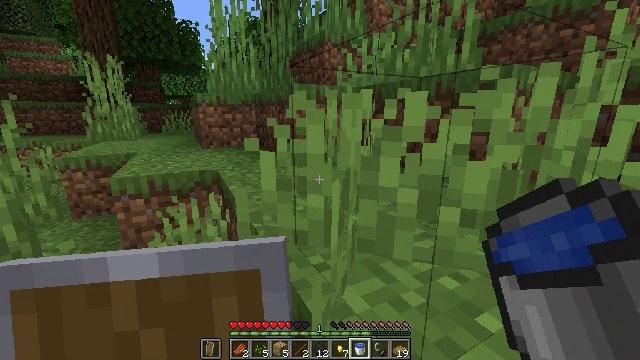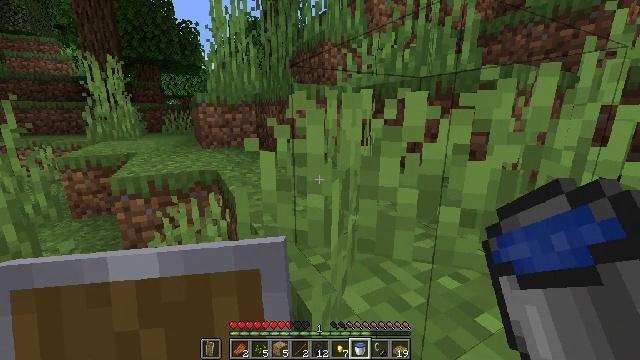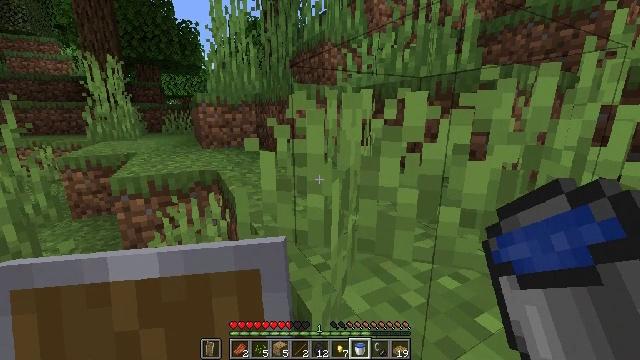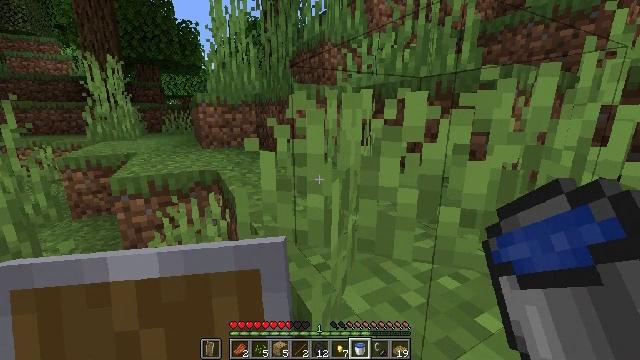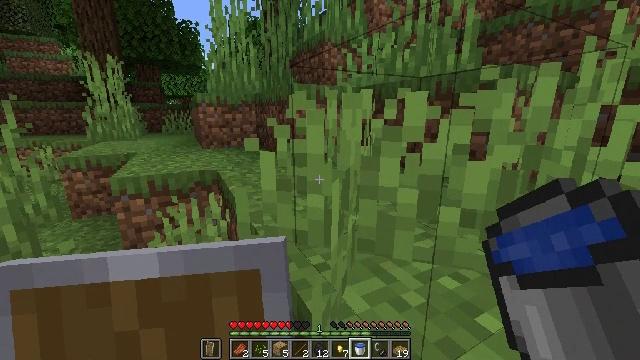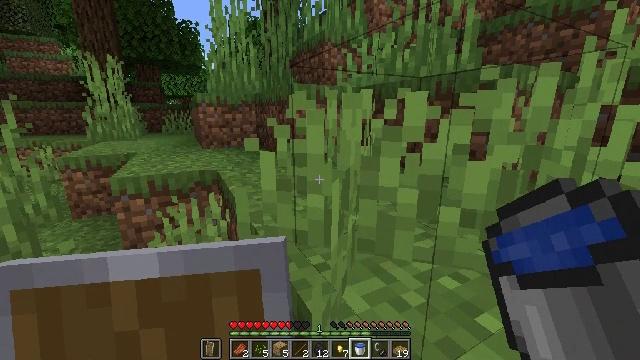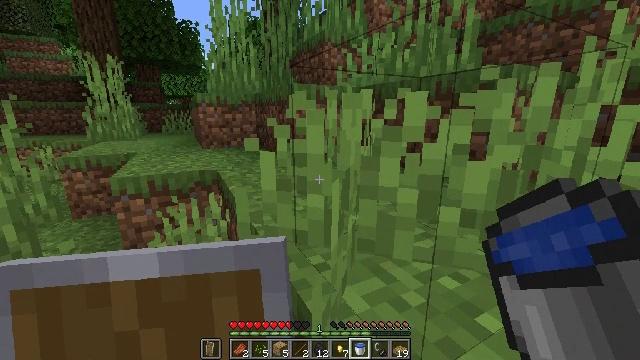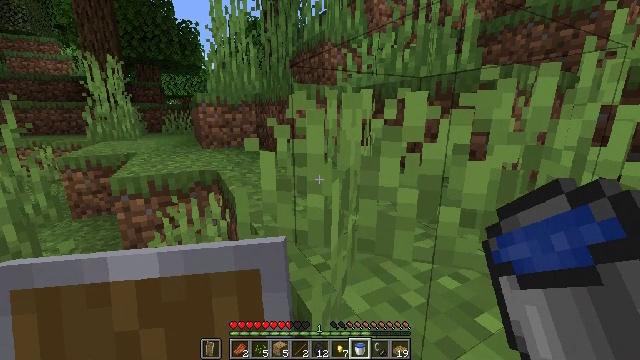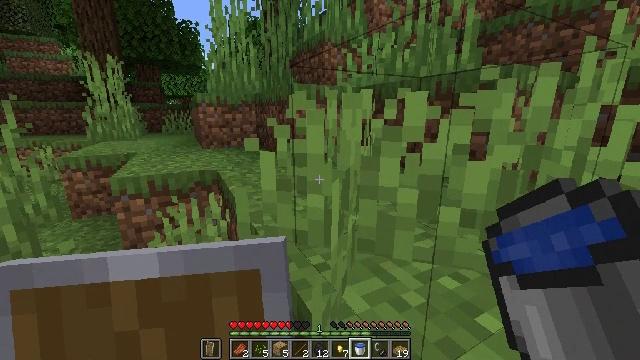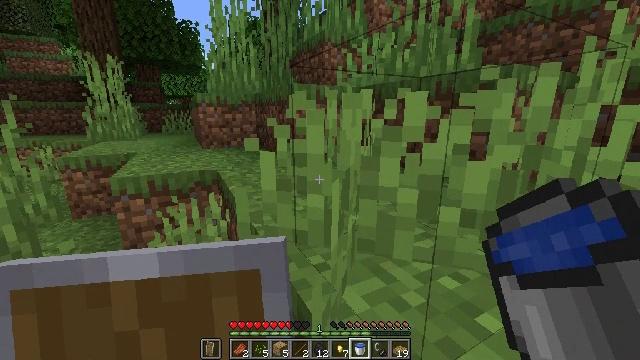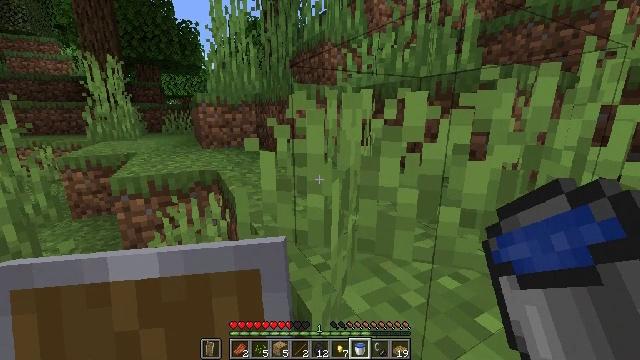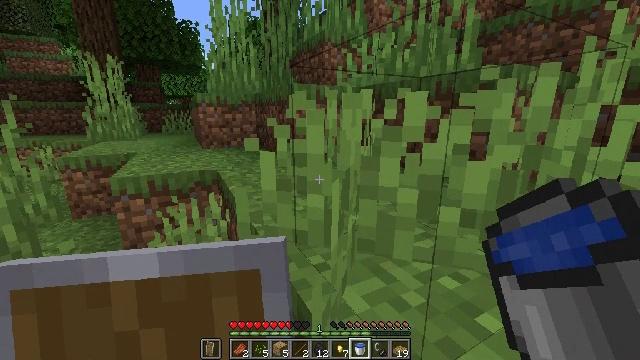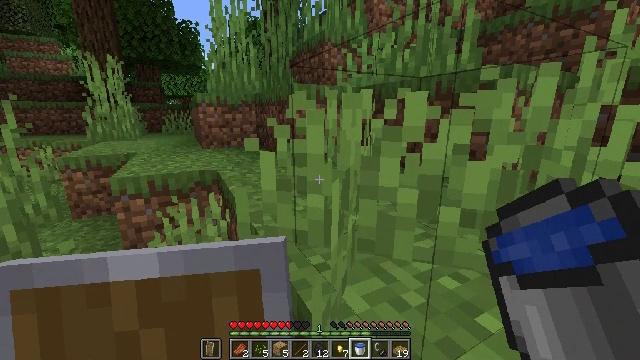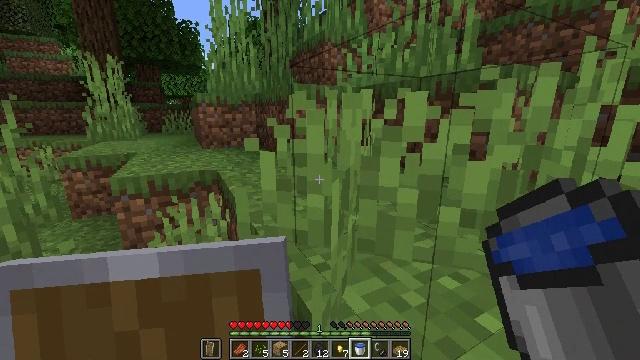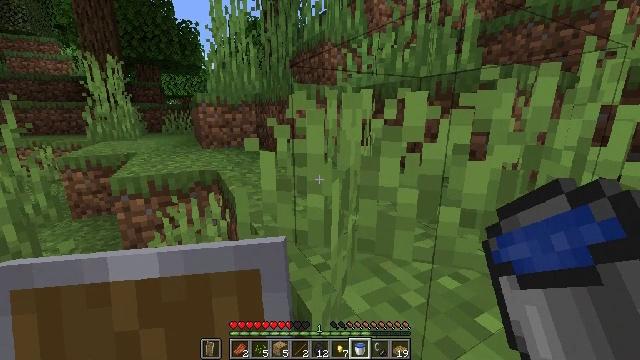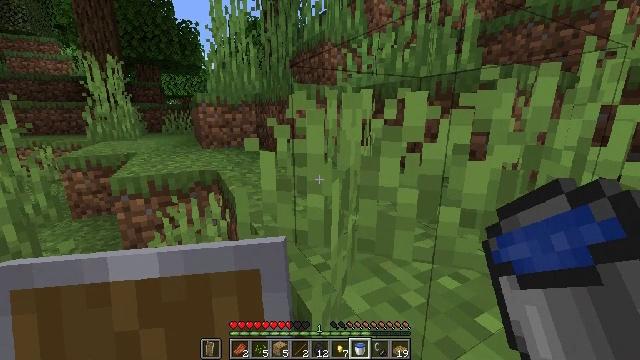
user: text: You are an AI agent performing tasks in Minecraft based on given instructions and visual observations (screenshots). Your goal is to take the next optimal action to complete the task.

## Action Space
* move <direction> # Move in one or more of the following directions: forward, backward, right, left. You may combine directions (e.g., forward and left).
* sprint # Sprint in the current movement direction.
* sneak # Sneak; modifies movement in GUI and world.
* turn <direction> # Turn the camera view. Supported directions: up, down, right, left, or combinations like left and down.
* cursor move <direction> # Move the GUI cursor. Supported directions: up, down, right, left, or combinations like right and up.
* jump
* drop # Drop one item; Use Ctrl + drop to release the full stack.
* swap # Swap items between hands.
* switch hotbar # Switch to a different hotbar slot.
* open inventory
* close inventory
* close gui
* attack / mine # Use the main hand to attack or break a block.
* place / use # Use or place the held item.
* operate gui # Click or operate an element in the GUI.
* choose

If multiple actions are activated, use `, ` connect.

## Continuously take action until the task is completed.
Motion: motion action
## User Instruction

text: Mine the magma block in the nether.
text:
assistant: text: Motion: no_op
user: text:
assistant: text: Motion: no_op
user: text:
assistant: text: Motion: no_op
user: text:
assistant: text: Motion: no_op
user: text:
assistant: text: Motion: no_op
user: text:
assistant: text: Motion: no_op
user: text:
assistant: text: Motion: no_op
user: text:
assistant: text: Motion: no_op
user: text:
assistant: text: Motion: no_op
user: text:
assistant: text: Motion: no_op
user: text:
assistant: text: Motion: no_op
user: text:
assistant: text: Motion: no_op
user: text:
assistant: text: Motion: no_op
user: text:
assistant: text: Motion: no_op
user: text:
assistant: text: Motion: no_op
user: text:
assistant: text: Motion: no_op
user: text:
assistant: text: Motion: no_op
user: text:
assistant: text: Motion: no_op
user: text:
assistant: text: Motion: no_op
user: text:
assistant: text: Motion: no_op
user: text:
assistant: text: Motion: no_op
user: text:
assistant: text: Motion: no_op
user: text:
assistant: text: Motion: no_op
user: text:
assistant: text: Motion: no_op
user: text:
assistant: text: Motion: no_op
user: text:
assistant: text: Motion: no_op
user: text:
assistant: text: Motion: no_op
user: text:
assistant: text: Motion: no_op
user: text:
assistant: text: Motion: no_op
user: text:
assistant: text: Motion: no_op